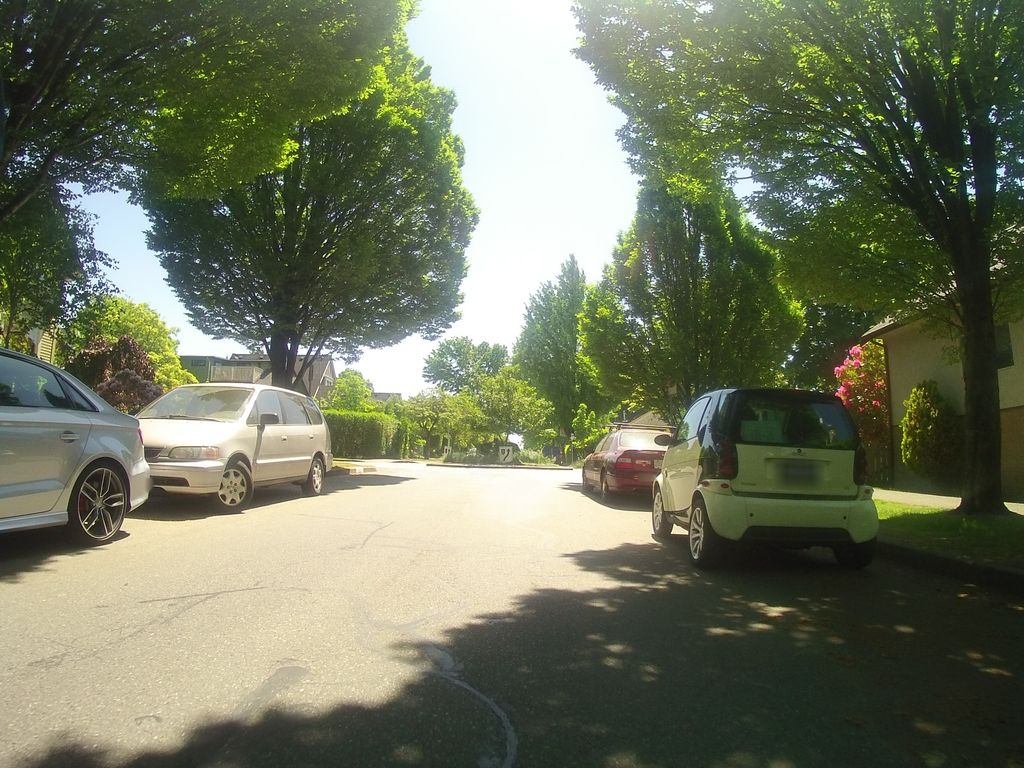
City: vancouver